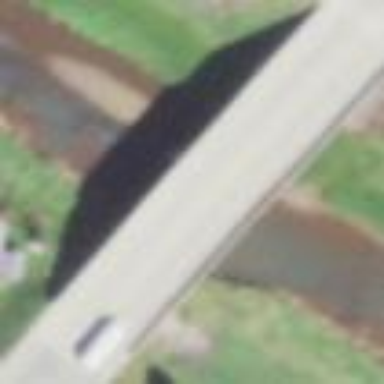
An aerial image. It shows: Man-made bridge.